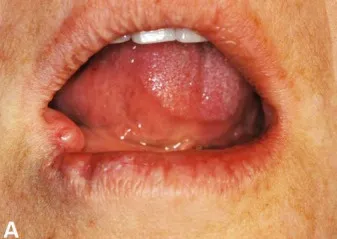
Clinical features of the intraoral OFMT. A painless nodule in the anterior region of buccal mucosa with approximately 2 years of duration.
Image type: pathology (methylene_blue)